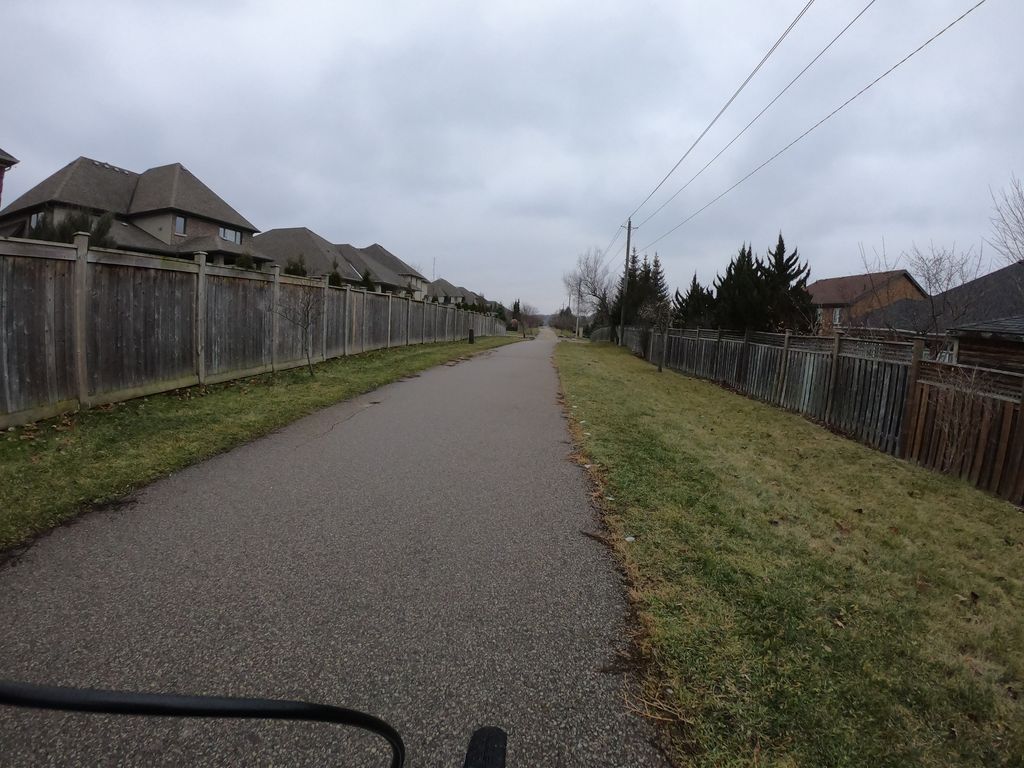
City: kitchener-waterloo